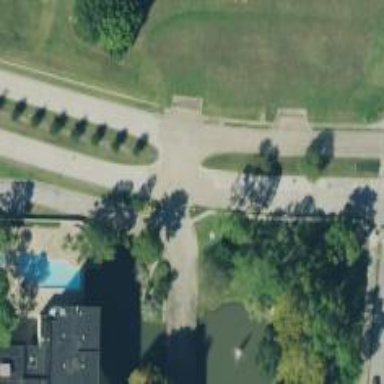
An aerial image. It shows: Secondary link road leading to driveway.